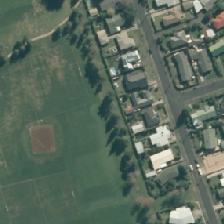
Land cover: urban_parkland